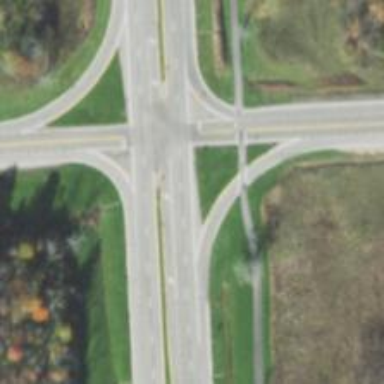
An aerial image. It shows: Secondary link road.